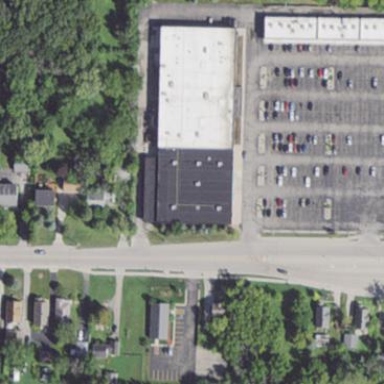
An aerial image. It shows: Retail building.